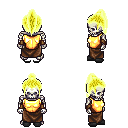
a pixel art fantasy rpg character, male body template, skeleton, gold chest armor, robe skirt, gold long topknot hairstyle, leather bracers, gray slippers, four views (front, back, left, right), 2x2 character sprite sheet, small pixel art, hard edges, no anti-aliasing